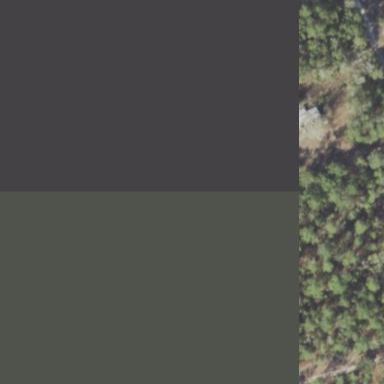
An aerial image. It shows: Mixed leaf woodland.